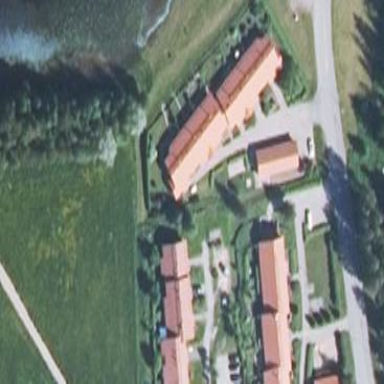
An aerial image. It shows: Terrace building.